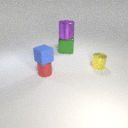
small blue rubber cube above small red metal cylinder